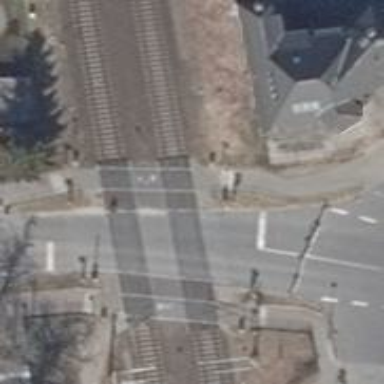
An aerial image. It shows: Level crossing with lights at the railway.